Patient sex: F
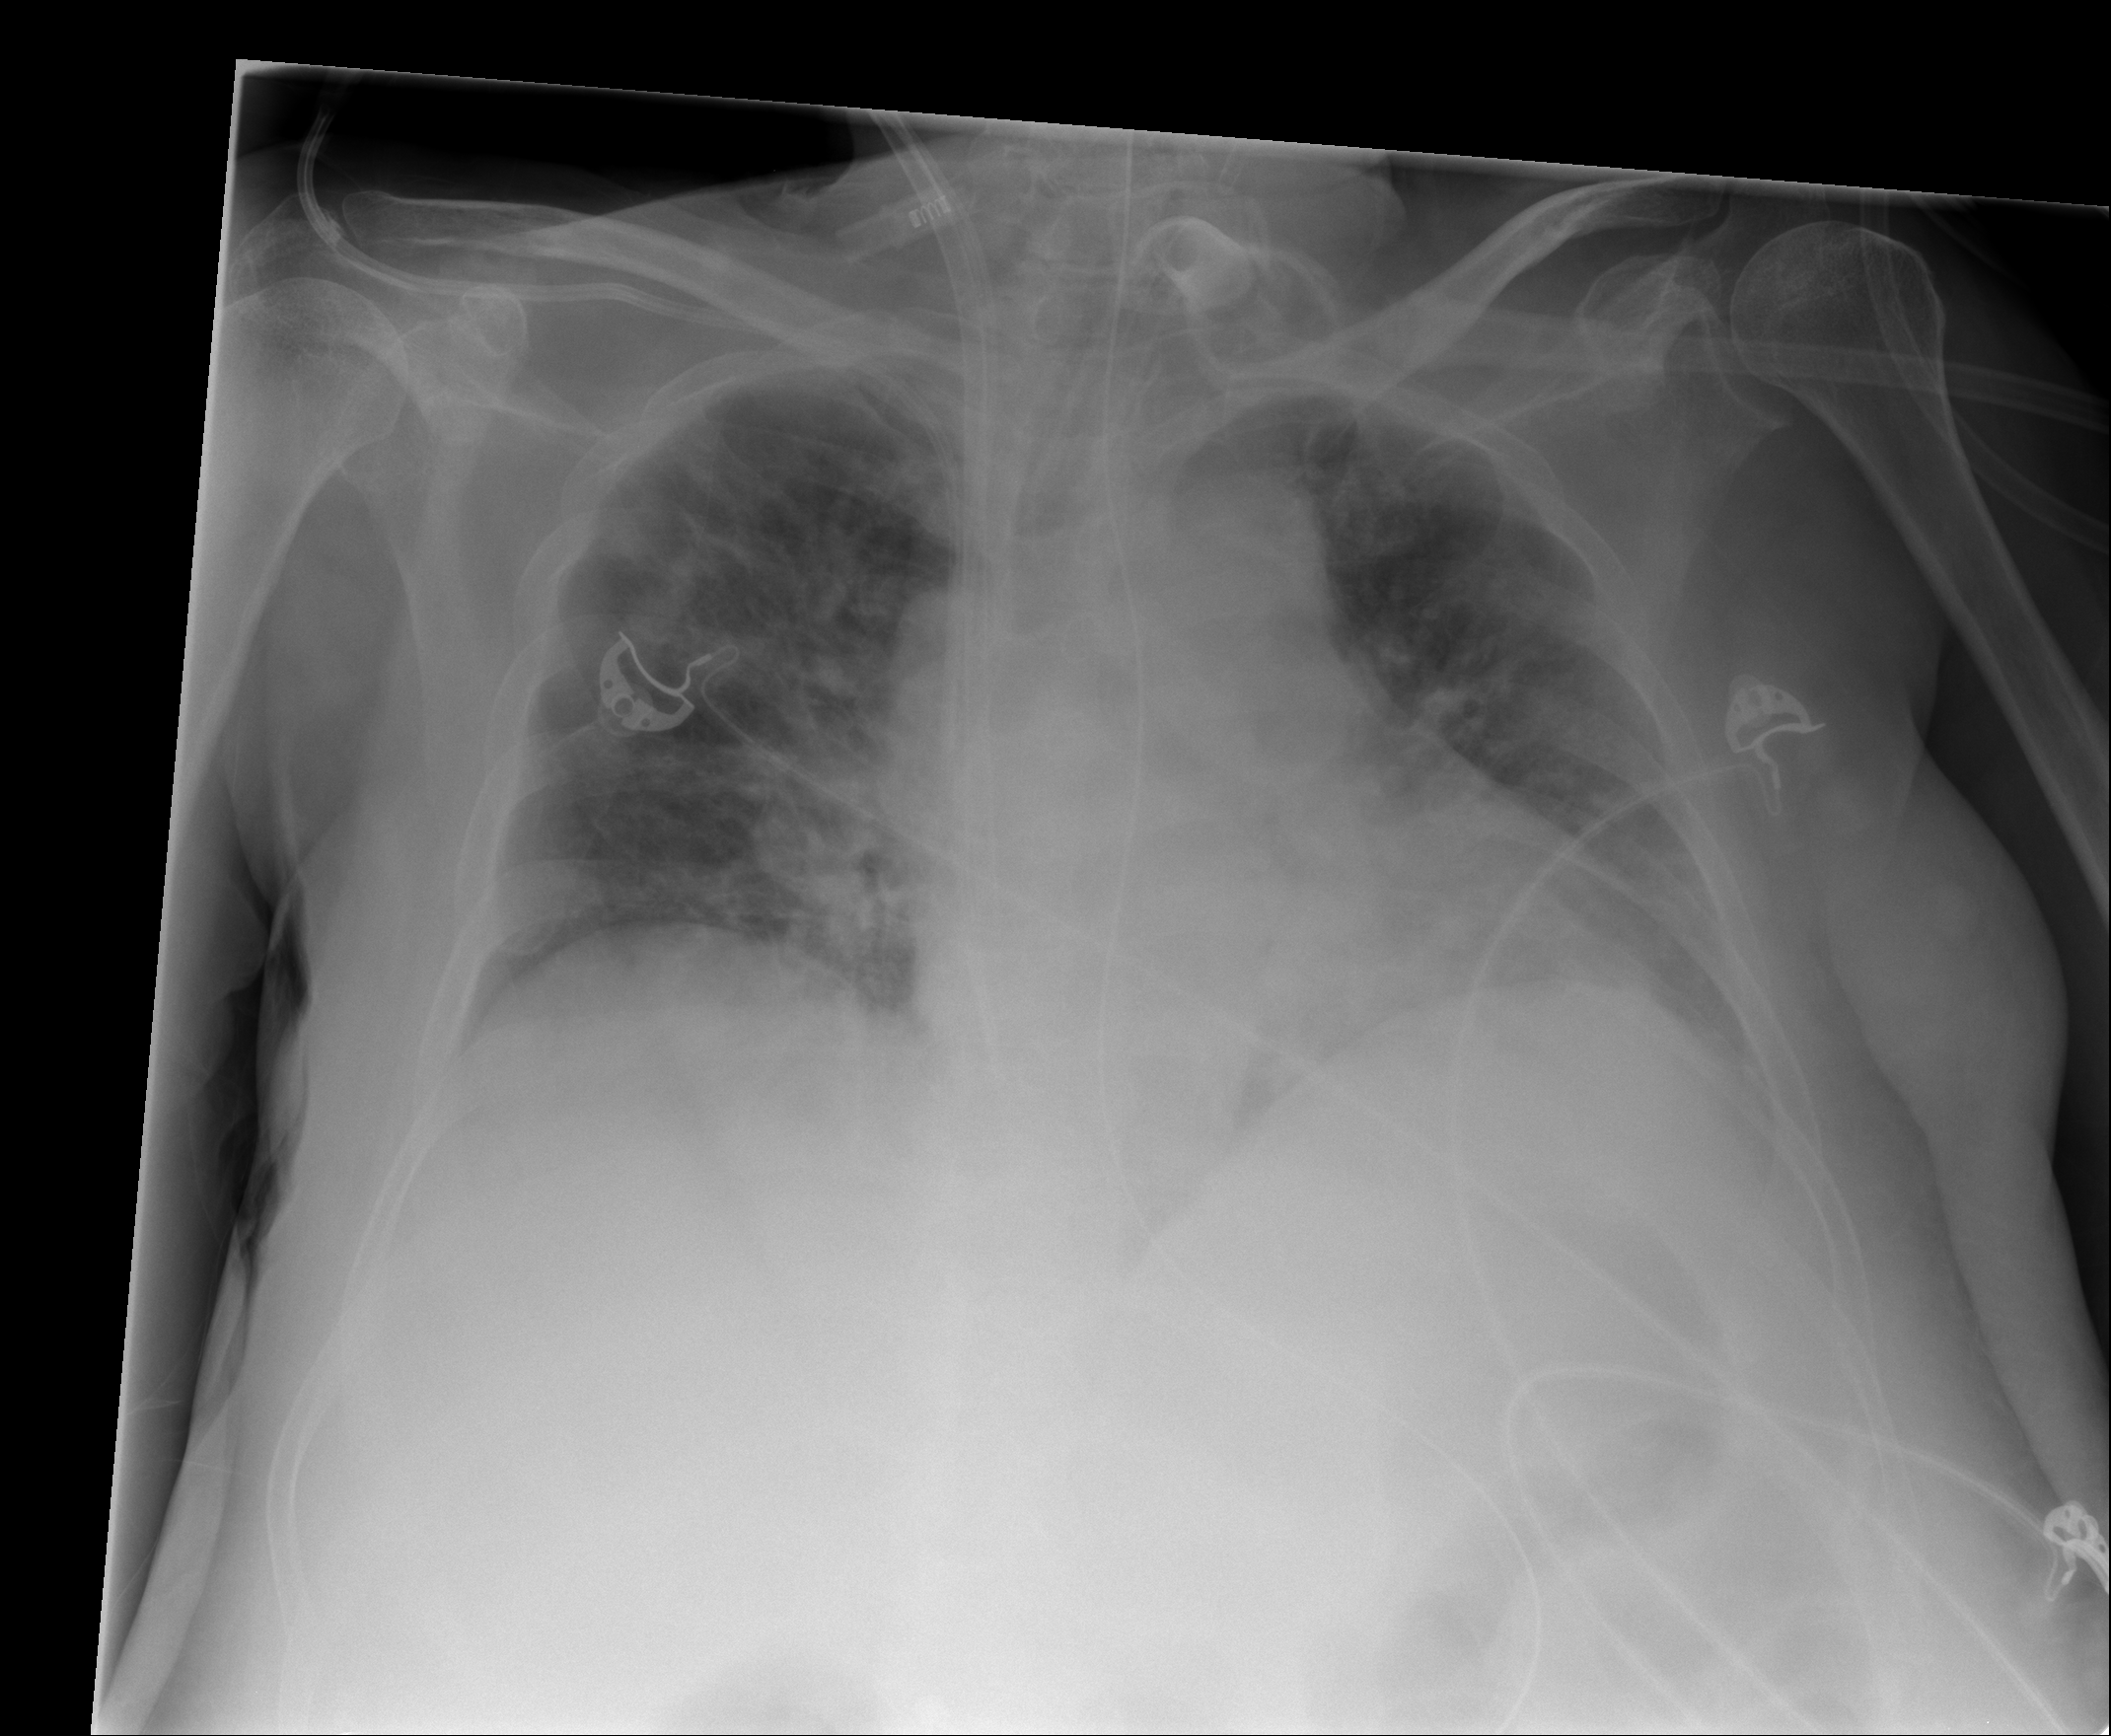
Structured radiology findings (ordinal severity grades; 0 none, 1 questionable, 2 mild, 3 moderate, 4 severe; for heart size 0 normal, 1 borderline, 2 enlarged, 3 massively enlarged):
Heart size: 2
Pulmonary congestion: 2
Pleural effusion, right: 0
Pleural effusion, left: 0
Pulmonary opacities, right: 2
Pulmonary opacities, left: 2
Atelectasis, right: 0
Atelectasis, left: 0